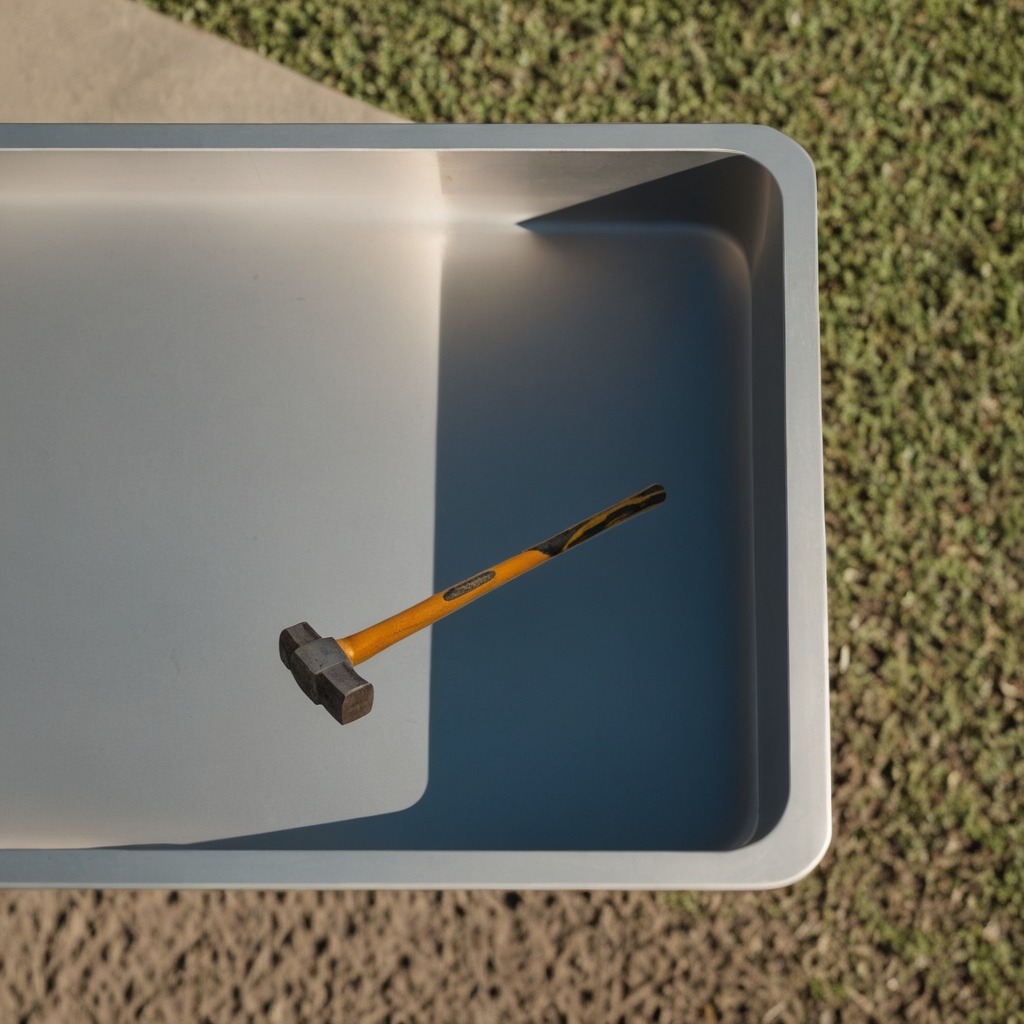
A hammer is lying on the table.